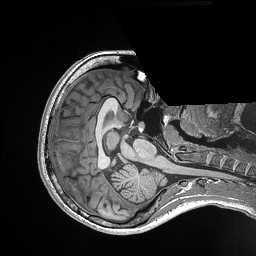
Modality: T1w
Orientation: axial
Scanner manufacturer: siemens
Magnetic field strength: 3 T
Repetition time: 2.3 s
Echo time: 0.00298 s